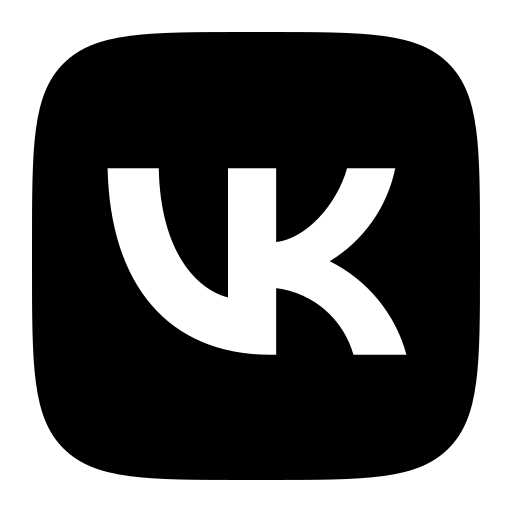
Tags: icon, FontAwesome, fa-icon, brand, vk